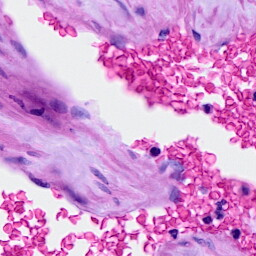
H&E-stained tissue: Ovarian